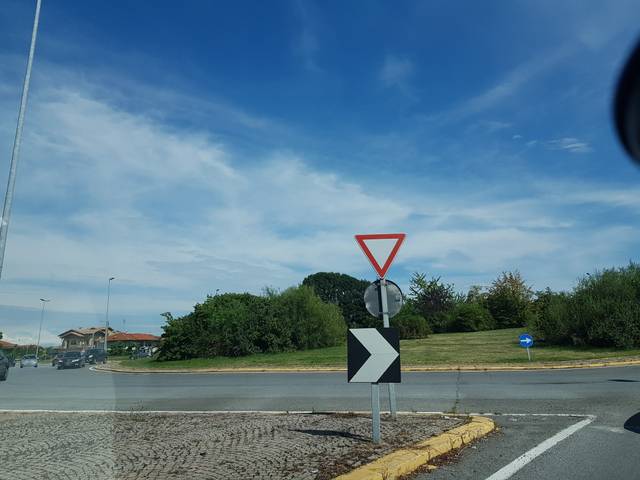
Region: Italy
Coordinates: 44.391, 7.574